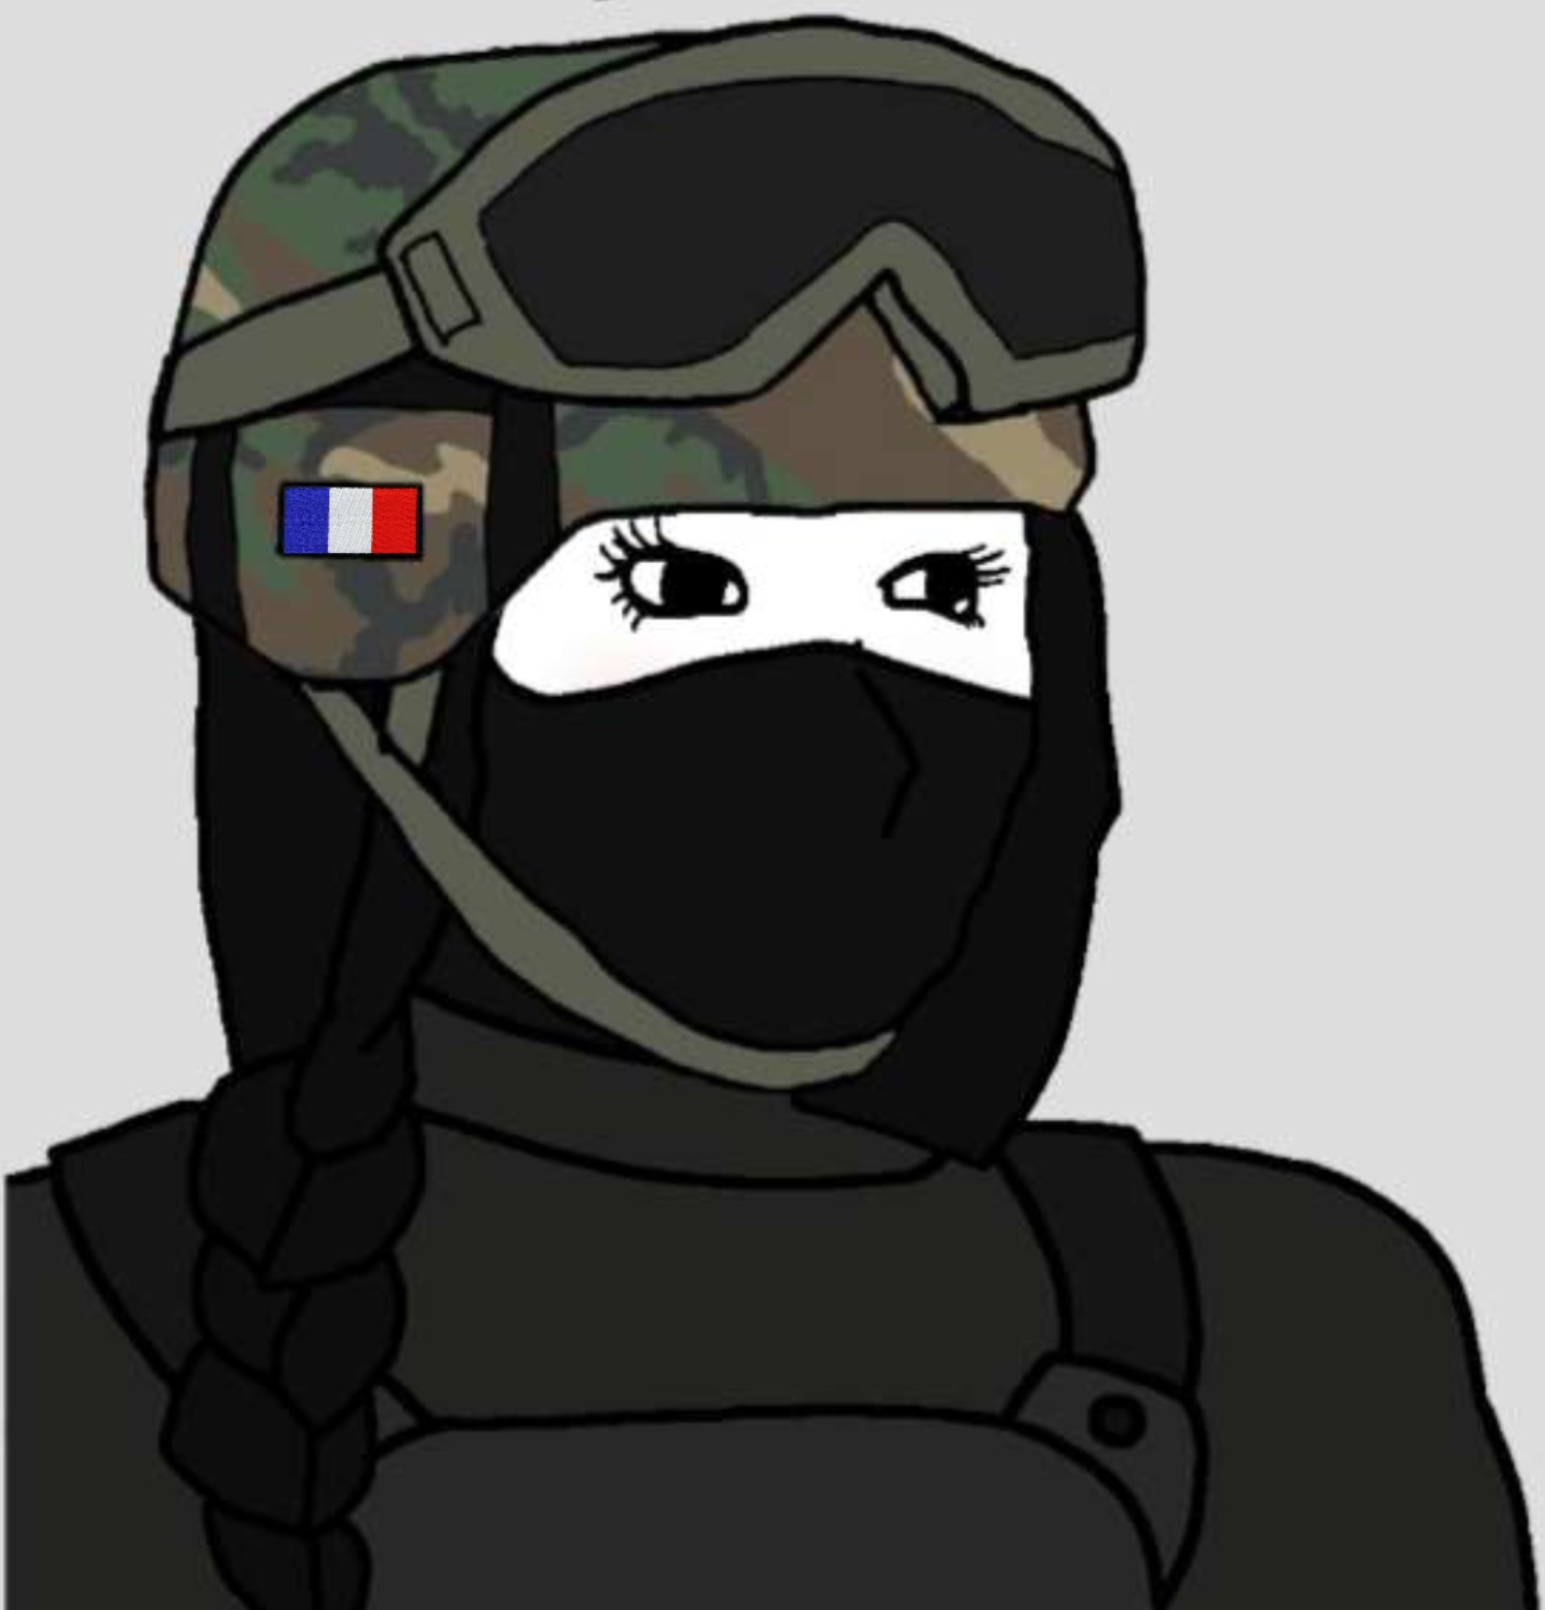
Label: 5_Trad_Wife